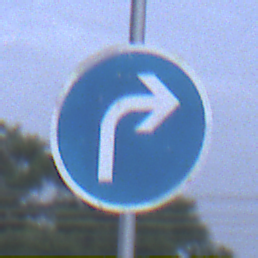
Verkehrszeichen: VorgeschriebeneFahrtrichtungRechts
Umgebung: Outdoor, Suburban
Tageszeit: SunriseSunset
Wetter: PartlyCloudy
Licht: Natural
Jahreszeit: NotSpecified
Kontrast: LowContrast